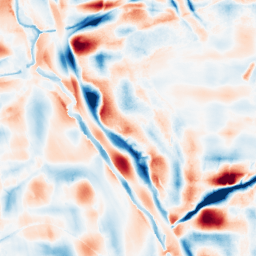
Category: wavelet
Decomposition family: wavelet_dwt
Decomposition parameters: wavelet: coif2
level: 5
Upsampling method: bspline
Upsampling parameters: scale: 2
Upsampling scale: 2